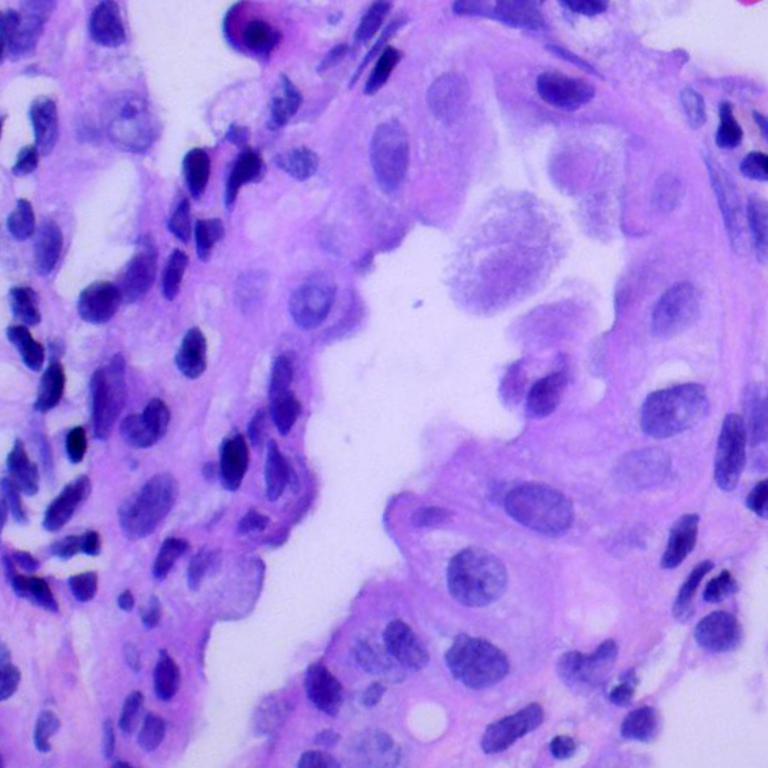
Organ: lung
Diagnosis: adenocarcinomas